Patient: sex F, age 34
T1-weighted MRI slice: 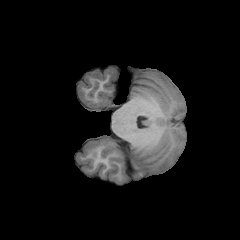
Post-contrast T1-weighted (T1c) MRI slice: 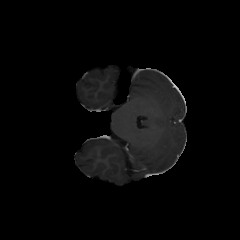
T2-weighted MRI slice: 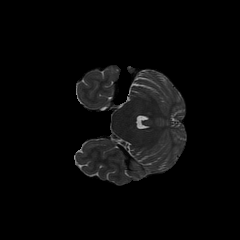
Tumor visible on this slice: no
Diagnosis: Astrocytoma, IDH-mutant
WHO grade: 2